Interaction volume radius: 5 \u00c5
Interaction volume height: 20 \u00c5
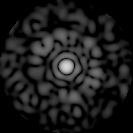
Disorder parameter: 0.8504